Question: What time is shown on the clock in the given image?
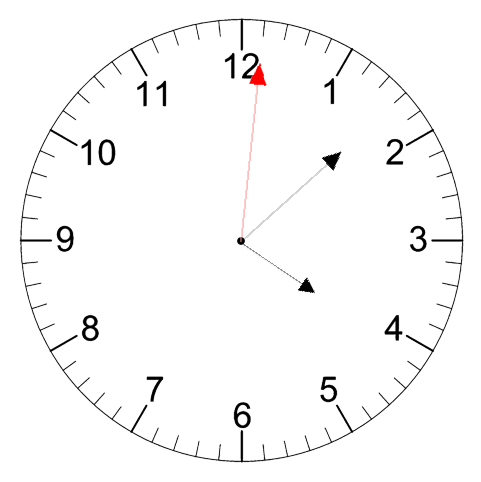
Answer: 04:08:01